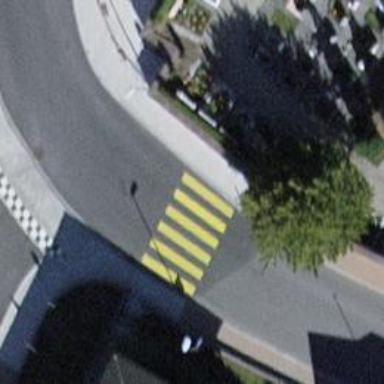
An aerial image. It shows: Sidewalk.